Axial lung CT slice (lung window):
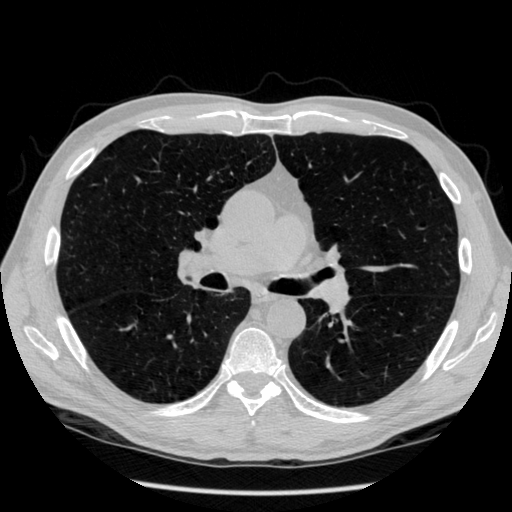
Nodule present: no